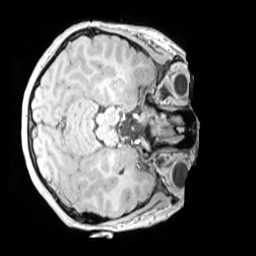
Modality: MP2RAGE
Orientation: axial
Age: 10
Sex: female
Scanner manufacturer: siemens
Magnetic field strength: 3 T
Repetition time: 4 s
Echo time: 0.00303 s